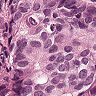
Metastatic tissue present: yes